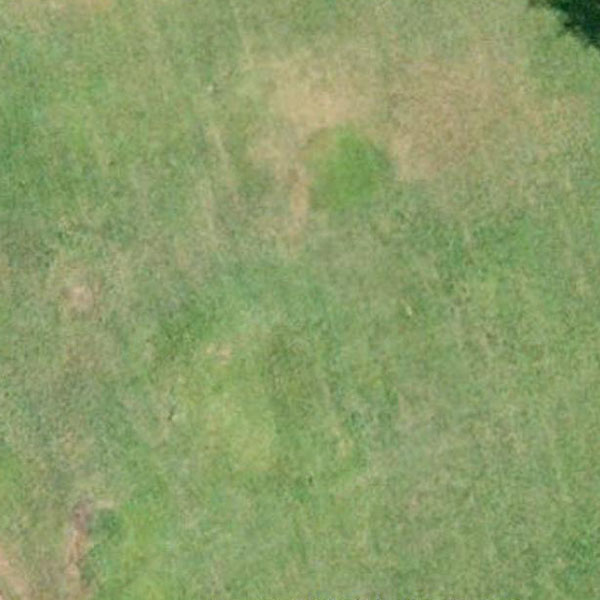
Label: Meadow